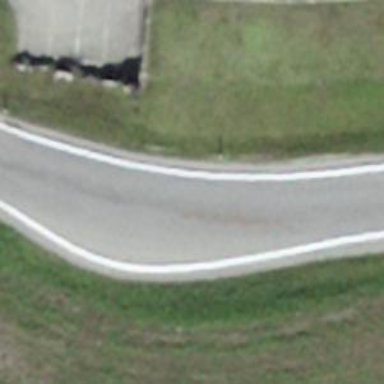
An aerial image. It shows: Passing place on the road.